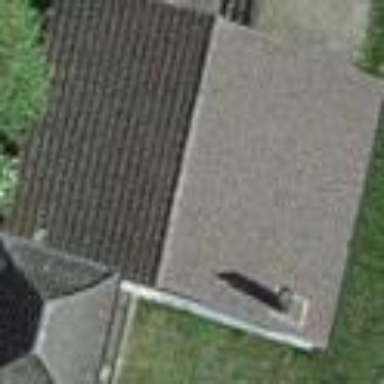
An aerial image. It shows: Garage.